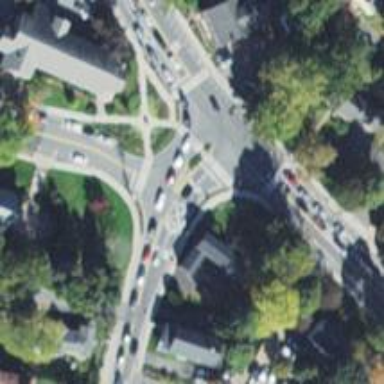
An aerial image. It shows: Marked crossing on the road.